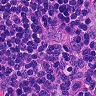
Metastatic tissue present: no